Field crop: tomato
Growth stage: 1
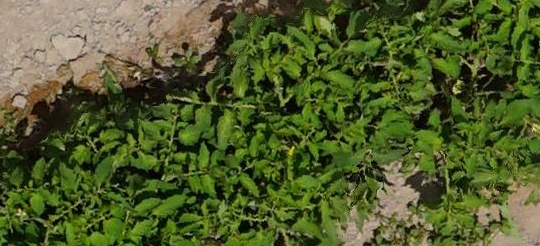
Species: tomato